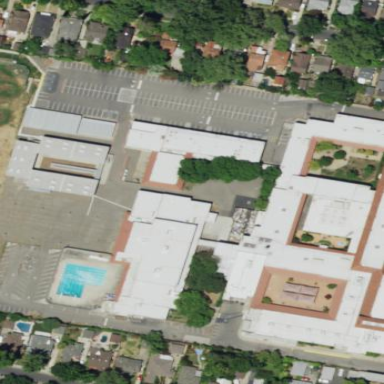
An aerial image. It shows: School.